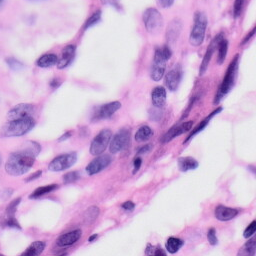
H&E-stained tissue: Skin